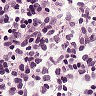
Metastatic tissue present: no